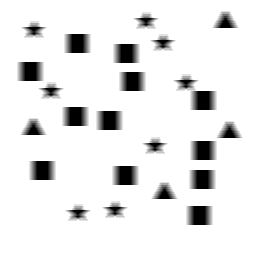
Squares: 12
Triangles: 4
Stars: 8
Total shapes: 24